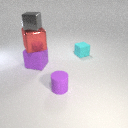
small purple rubber cylinder in front of small cyan rubber cube